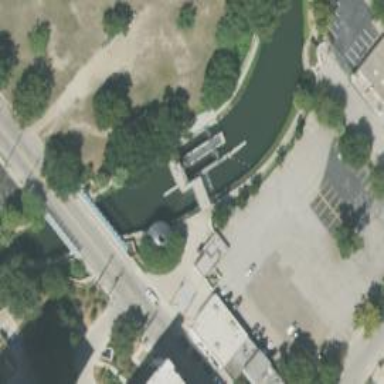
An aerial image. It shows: Lock gate on waterway.